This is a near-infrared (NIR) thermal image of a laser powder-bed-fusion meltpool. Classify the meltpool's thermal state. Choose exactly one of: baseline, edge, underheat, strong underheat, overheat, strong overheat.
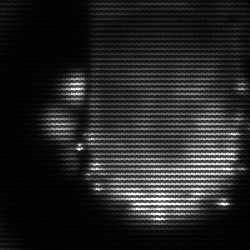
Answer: baseline